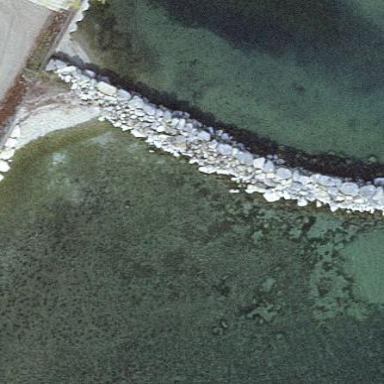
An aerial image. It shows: Breakwater structure.